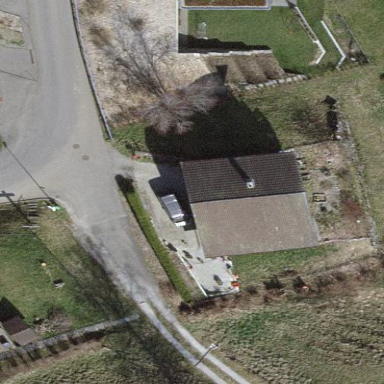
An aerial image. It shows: Simple house.